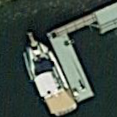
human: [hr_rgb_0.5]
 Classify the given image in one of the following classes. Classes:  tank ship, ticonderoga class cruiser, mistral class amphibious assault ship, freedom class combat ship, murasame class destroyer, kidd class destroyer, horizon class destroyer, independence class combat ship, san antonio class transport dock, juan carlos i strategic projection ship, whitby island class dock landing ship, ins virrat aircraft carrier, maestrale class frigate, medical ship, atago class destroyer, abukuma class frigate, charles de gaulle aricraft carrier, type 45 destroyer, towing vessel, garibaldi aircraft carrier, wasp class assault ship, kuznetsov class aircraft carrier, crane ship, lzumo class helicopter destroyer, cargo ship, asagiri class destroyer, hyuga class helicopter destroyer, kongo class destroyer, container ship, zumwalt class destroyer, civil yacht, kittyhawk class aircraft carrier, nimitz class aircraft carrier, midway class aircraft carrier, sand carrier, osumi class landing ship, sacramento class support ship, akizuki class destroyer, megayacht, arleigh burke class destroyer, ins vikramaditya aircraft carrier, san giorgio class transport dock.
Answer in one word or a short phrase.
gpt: Civil yacht